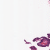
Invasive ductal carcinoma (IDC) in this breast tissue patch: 0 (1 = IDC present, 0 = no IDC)